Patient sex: M
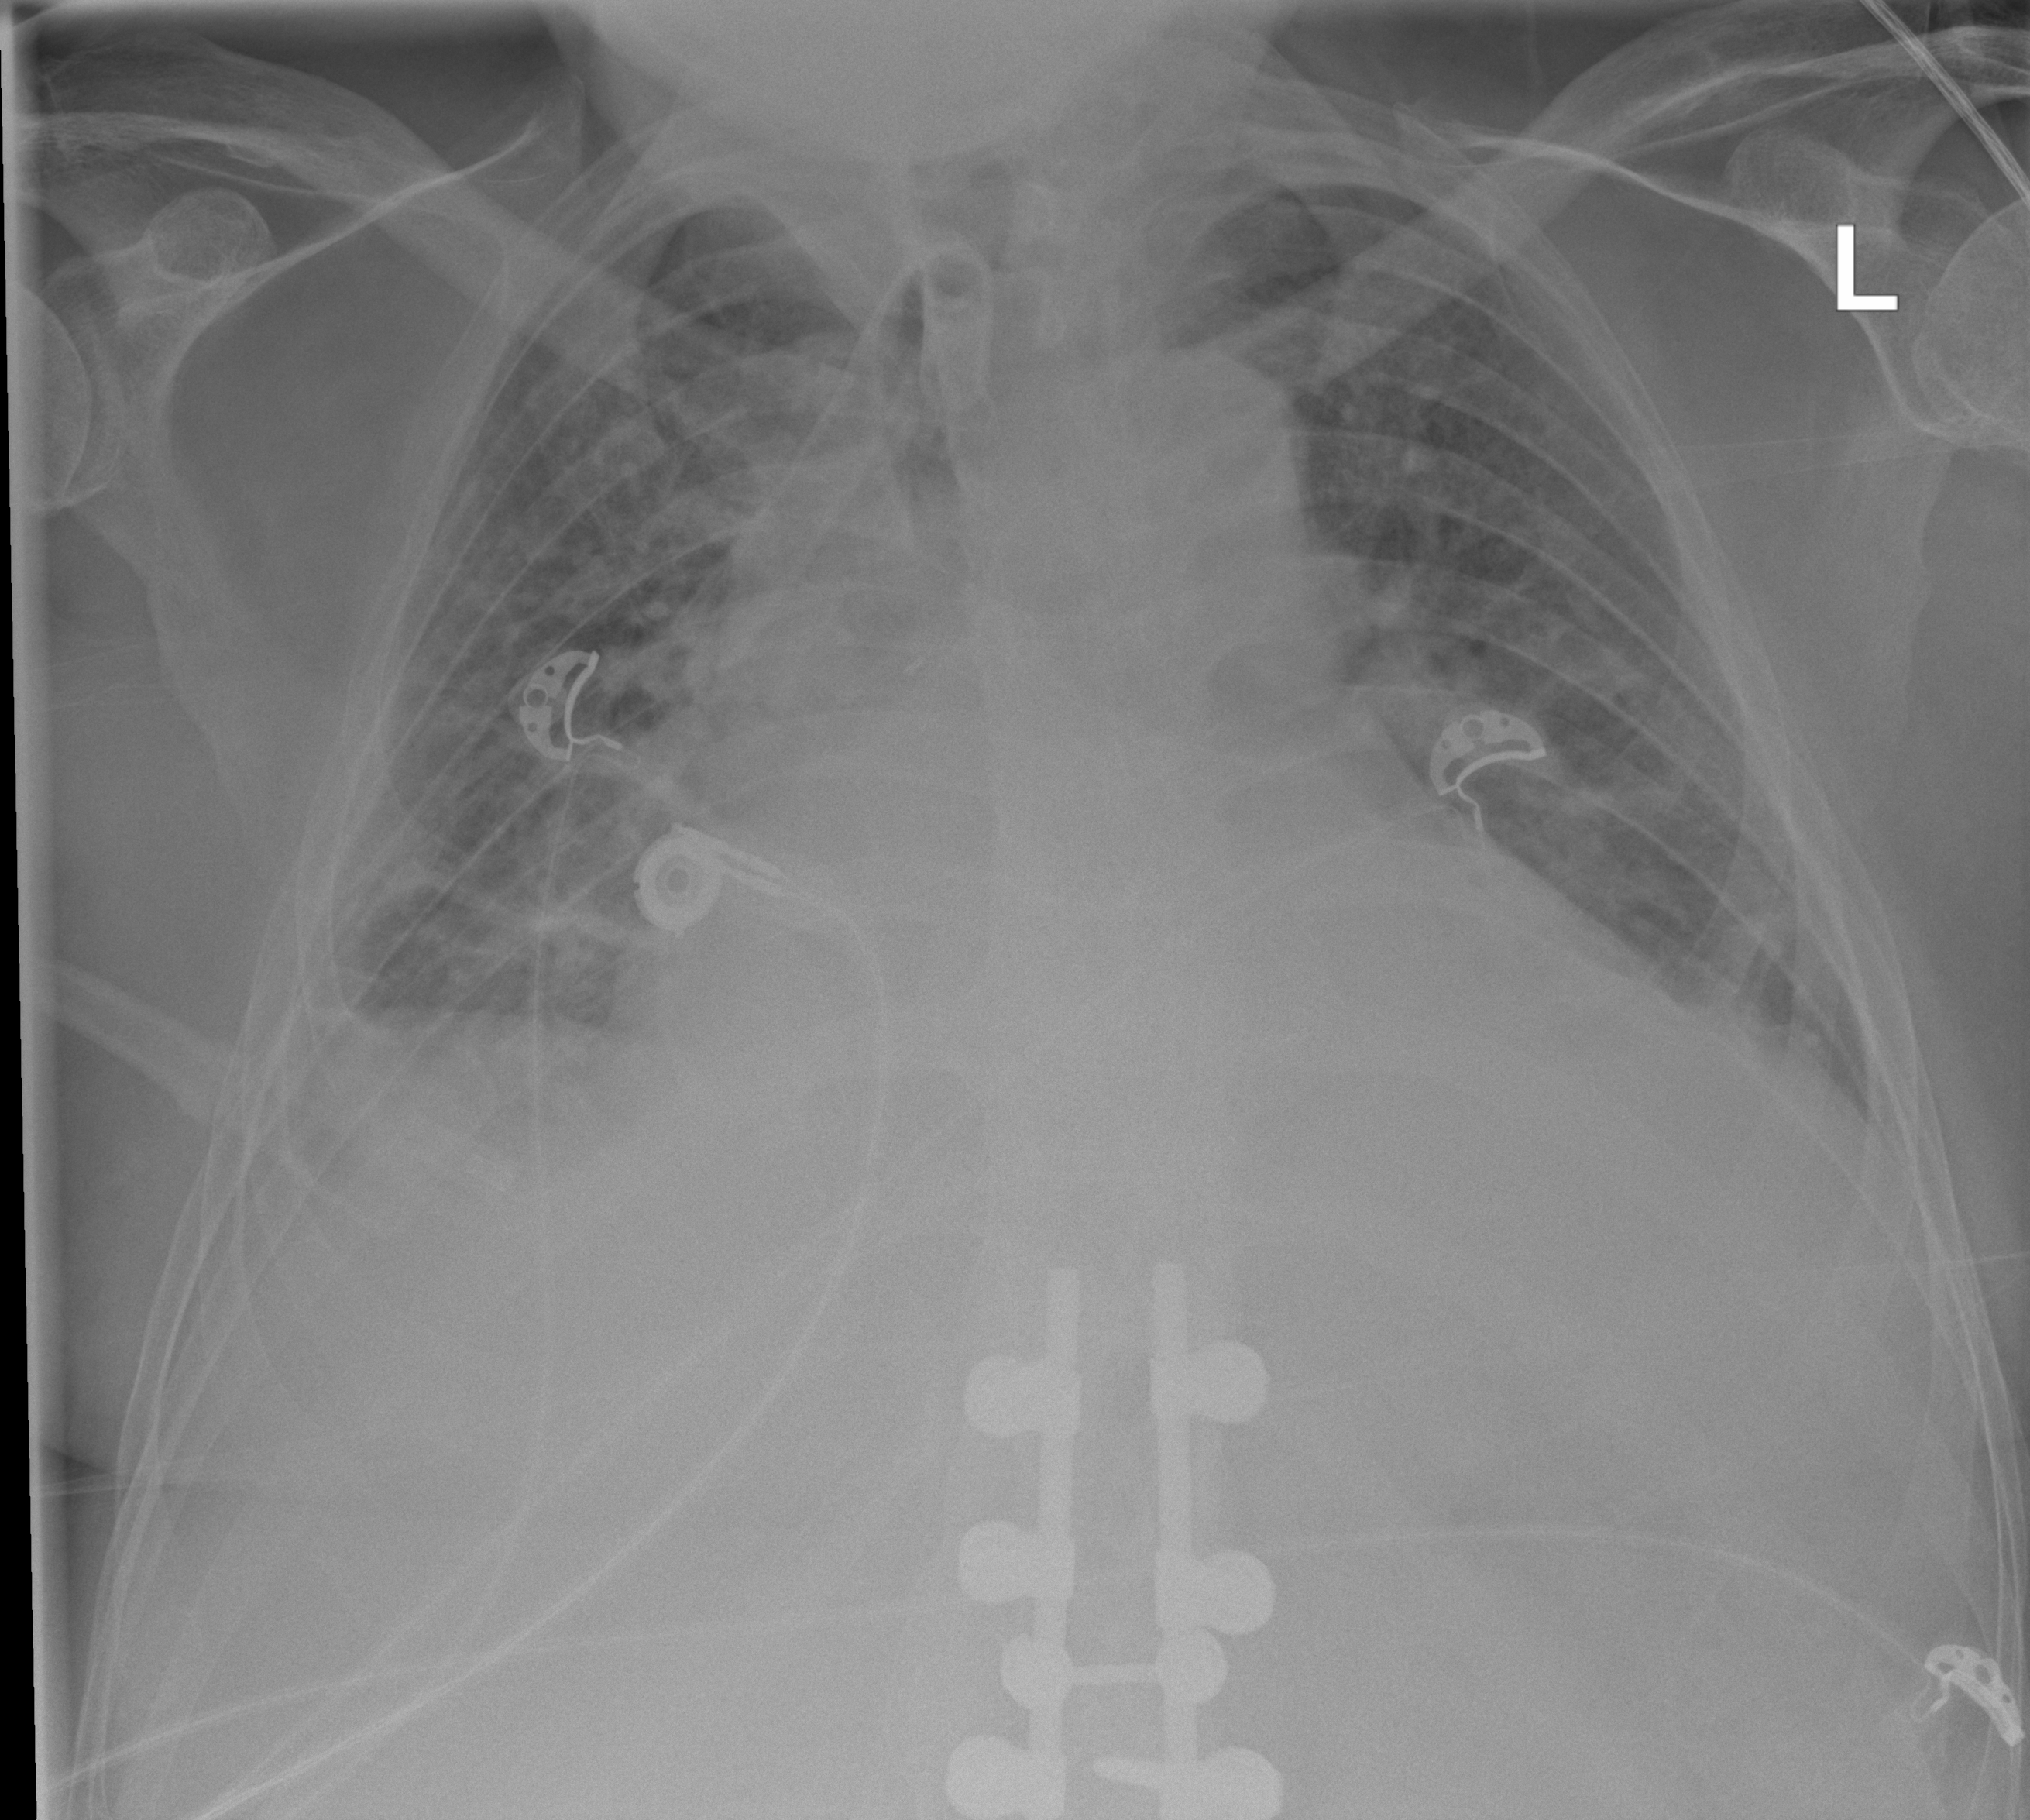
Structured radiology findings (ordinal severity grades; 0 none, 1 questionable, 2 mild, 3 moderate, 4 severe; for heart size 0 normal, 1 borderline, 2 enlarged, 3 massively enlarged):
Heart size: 2
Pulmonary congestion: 2
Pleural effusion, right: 2
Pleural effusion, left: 0
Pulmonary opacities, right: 3
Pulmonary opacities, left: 2
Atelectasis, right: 2
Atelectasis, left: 2